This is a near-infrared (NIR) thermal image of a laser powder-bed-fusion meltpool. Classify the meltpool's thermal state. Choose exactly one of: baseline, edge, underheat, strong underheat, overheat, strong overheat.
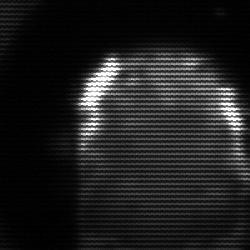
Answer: baseline